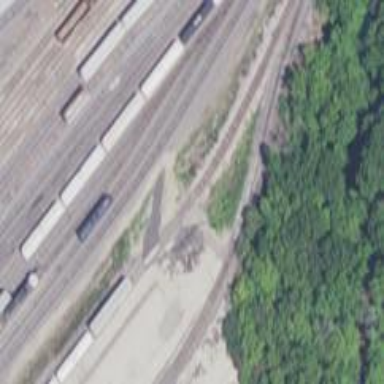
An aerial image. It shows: Railway yard used for servicing trains.